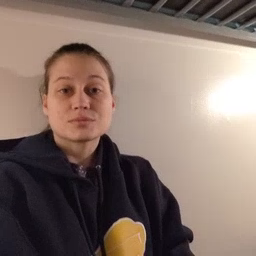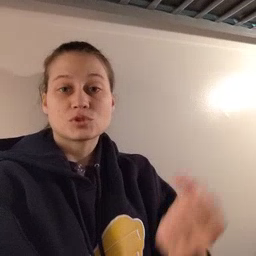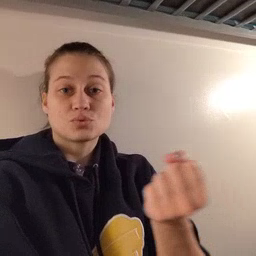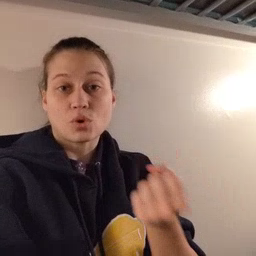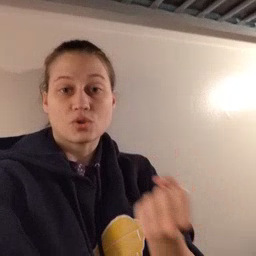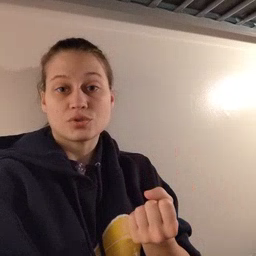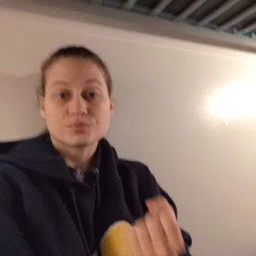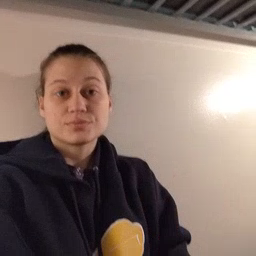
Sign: drawer